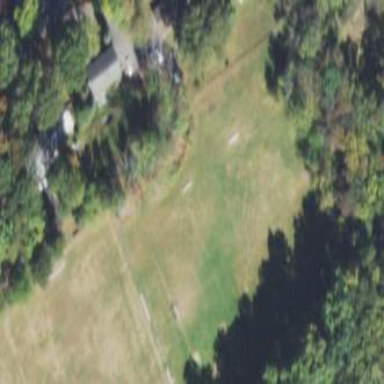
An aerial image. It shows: Softball pitch for leisure land activities.